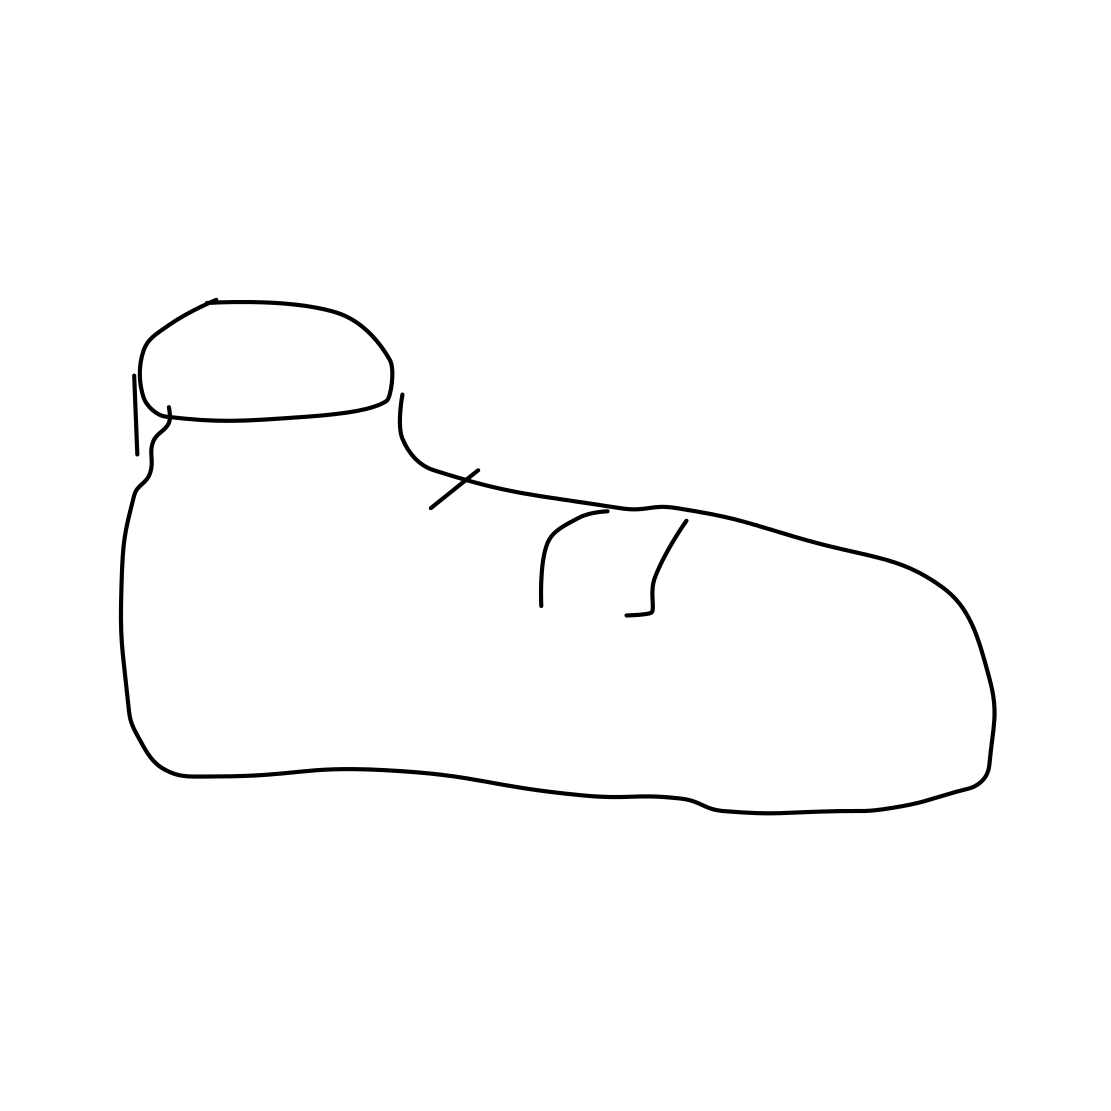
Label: shoe